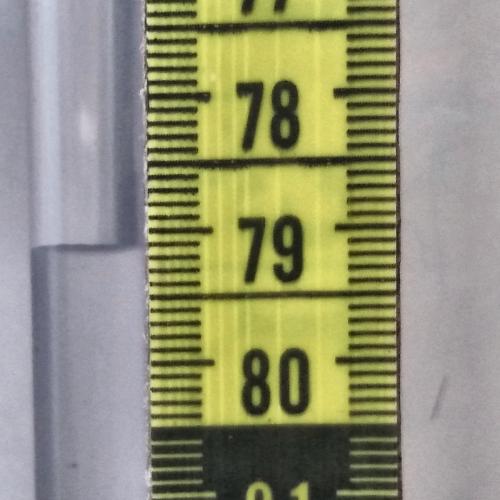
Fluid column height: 79.1 cm